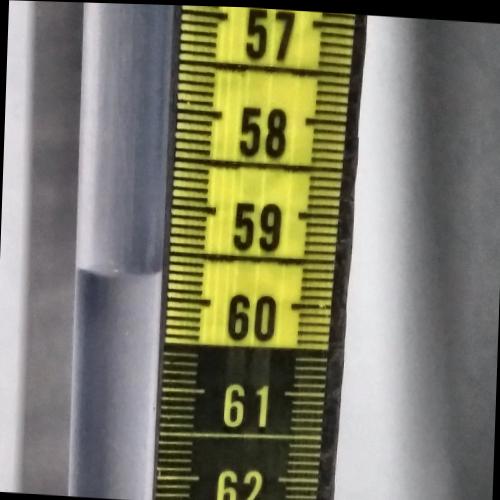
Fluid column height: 59.7 cm